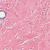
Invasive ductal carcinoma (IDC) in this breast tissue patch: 0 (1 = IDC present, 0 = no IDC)